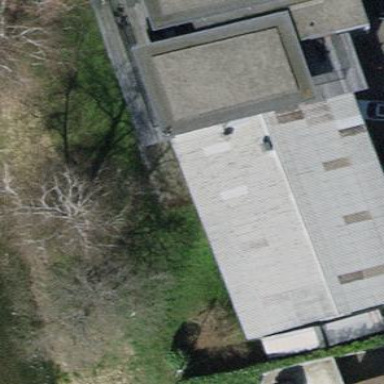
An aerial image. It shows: Industrial building.